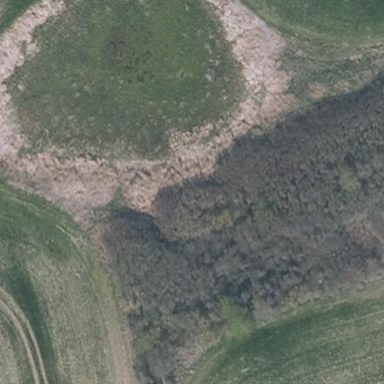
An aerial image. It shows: Patch of scrub vegetation.